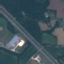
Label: Highway